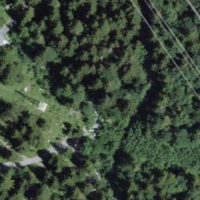
EUNIS habitat code: 44
Species observed at this site:
Periparus ater